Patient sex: F
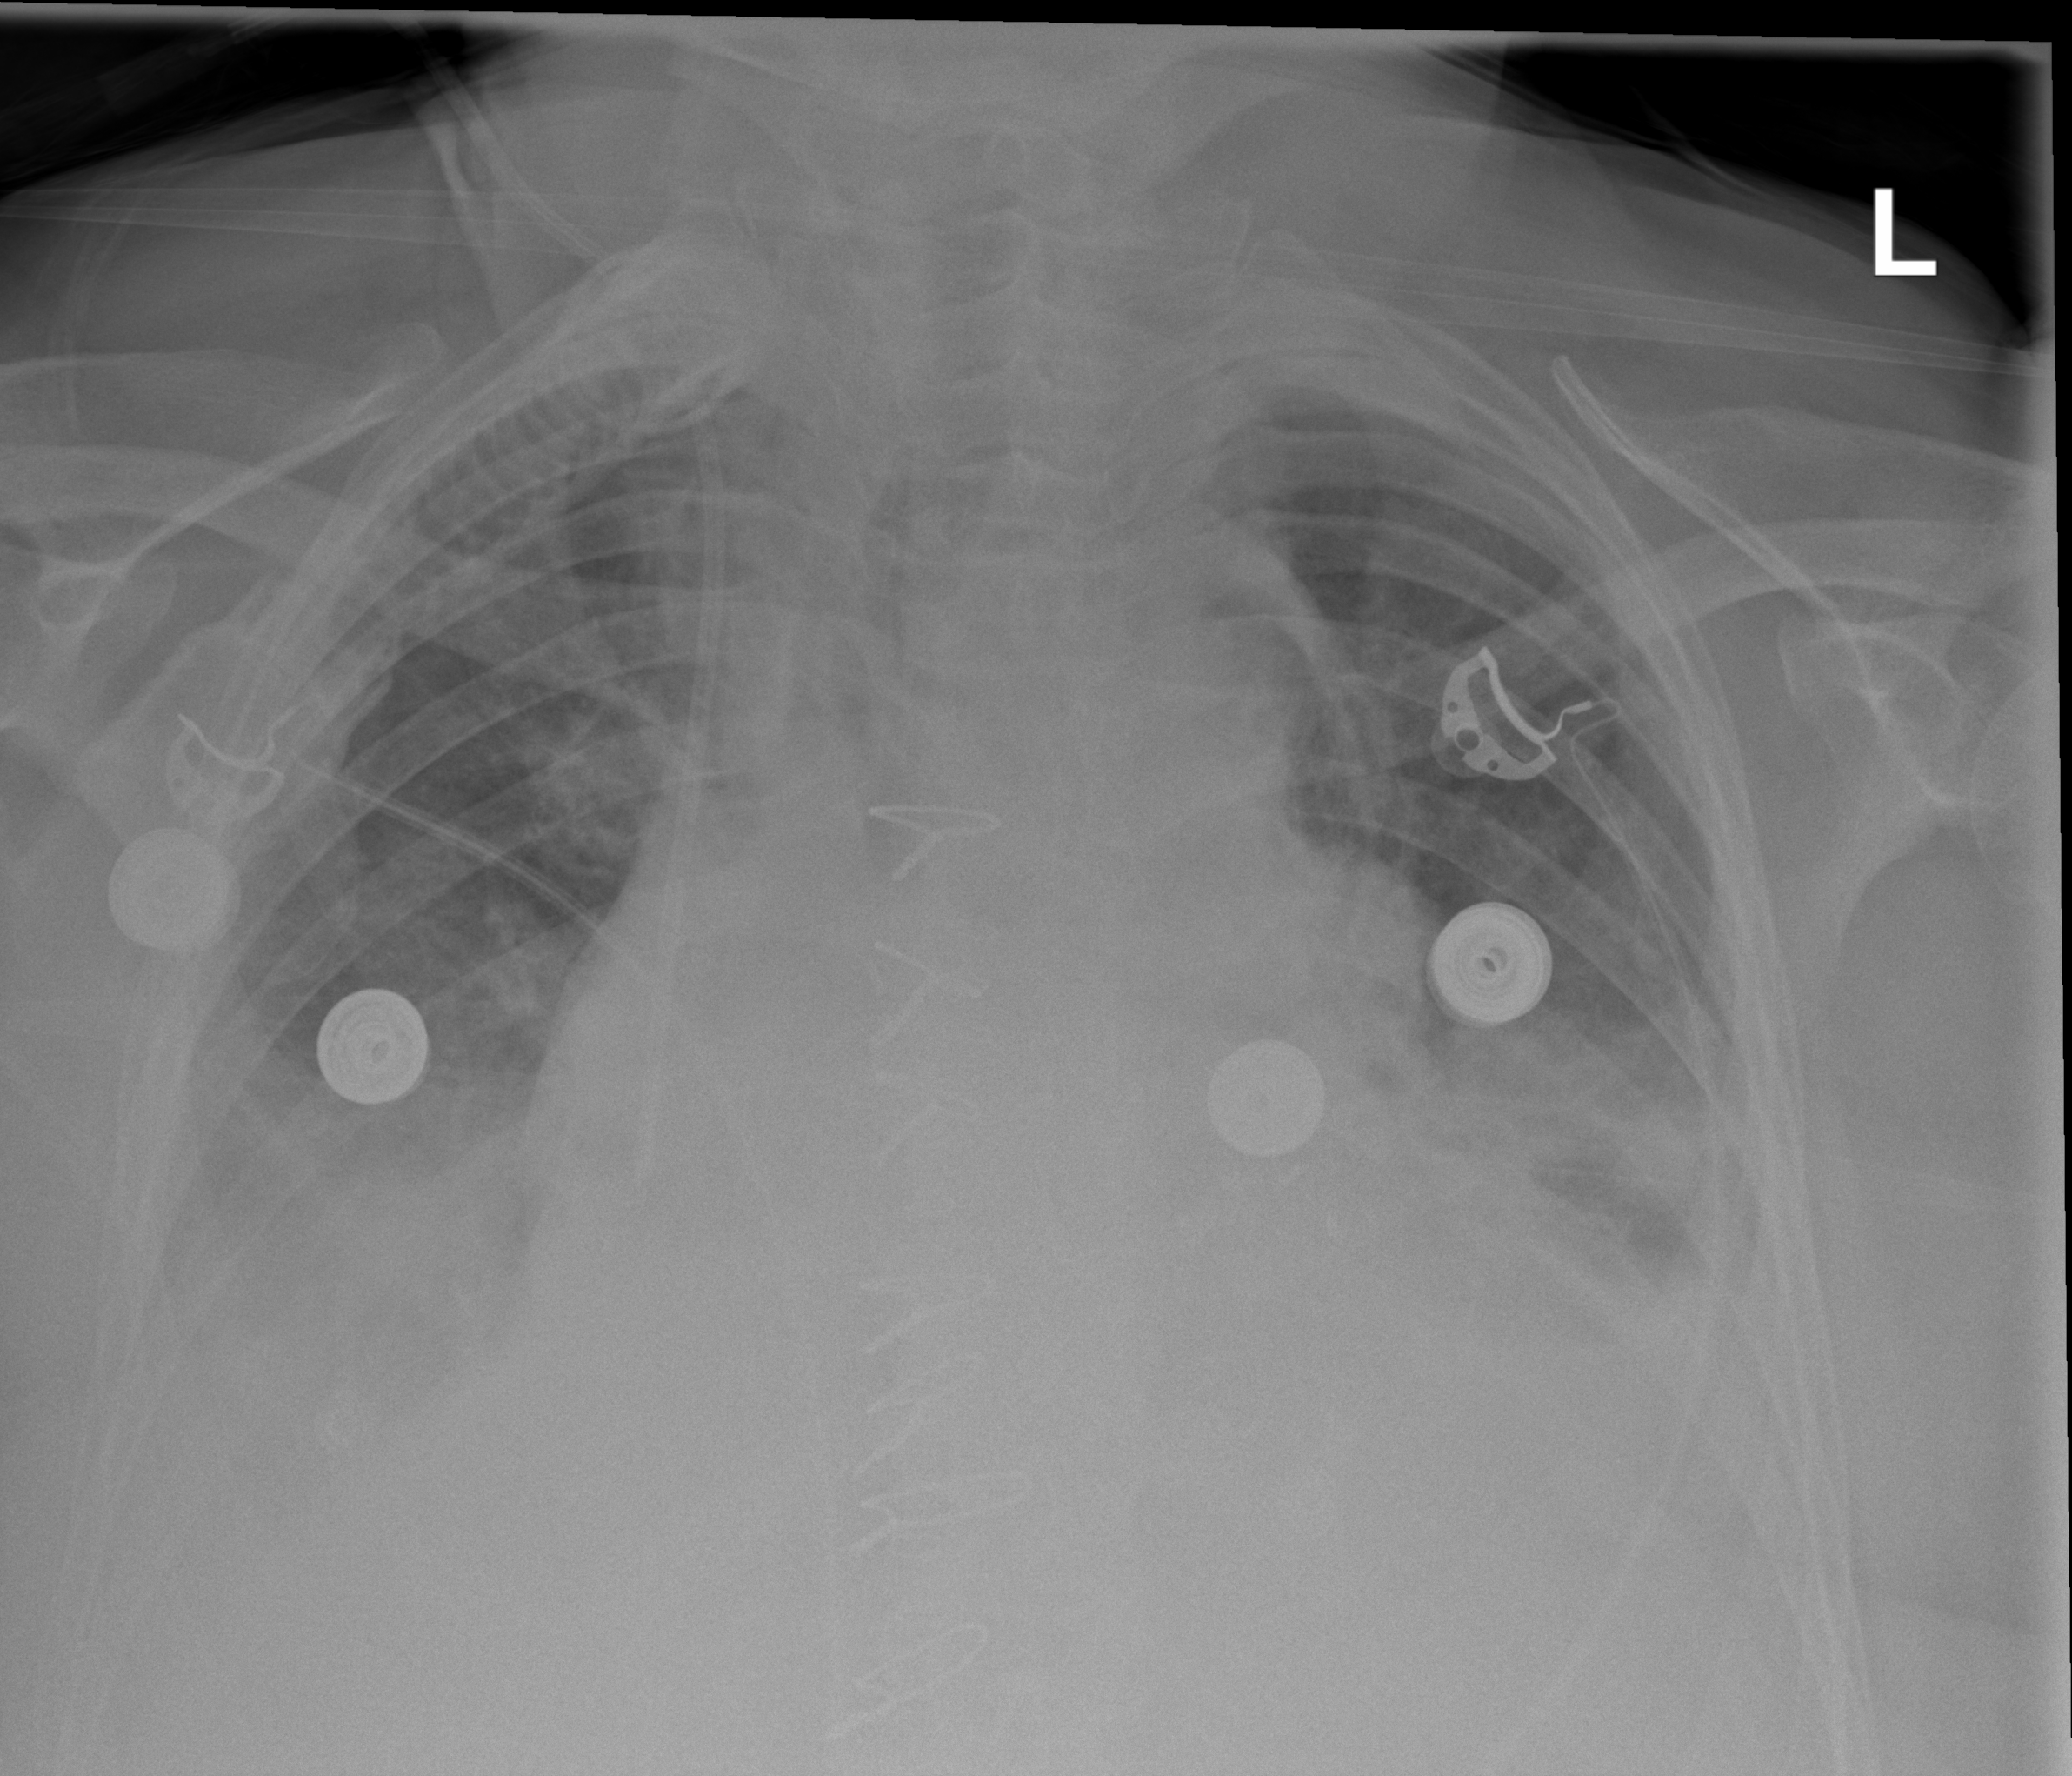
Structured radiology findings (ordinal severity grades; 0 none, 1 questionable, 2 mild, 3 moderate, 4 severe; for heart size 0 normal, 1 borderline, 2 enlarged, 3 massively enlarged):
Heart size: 2
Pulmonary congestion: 2
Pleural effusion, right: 2
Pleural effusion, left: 2
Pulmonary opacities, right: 0
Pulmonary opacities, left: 1
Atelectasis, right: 2
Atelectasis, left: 2